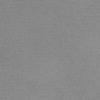
Label: dusty